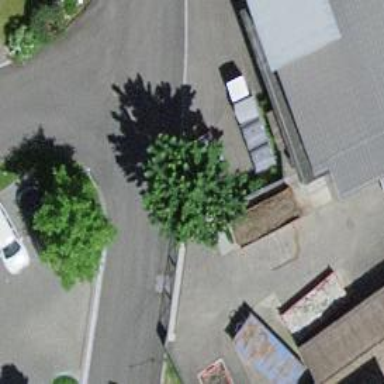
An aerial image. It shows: Recycling container at amenity designated for recycling.